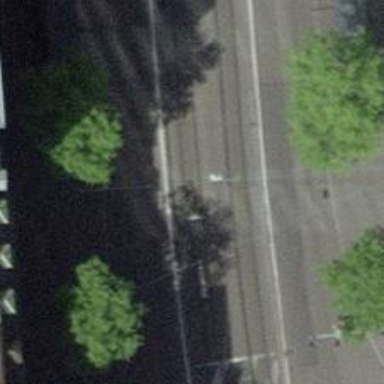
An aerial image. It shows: Tram stop with public transport stop position.